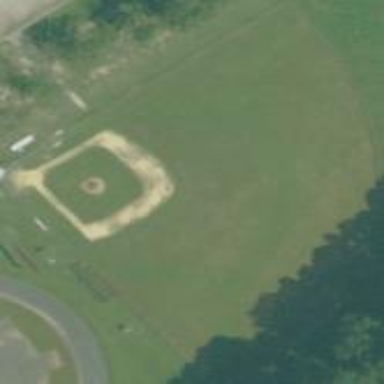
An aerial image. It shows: Baseball pitch for leisure and sports activities.